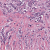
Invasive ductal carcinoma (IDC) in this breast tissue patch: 1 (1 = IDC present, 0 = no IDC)